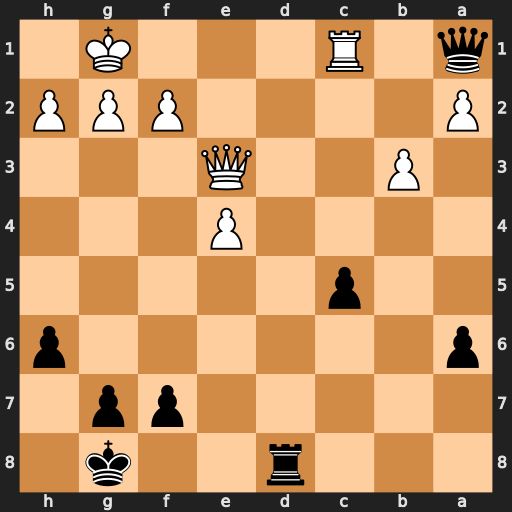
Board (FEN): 3r2k1/5pp1/p6p/2p5/4P3/1P2Q3/P4PPP/q1R3K1
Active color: b
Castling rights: -
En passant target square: -
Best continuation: Rd1+ Rxd1 Qxd1+ Qe1 Qxe1#